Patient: sex M, age 61
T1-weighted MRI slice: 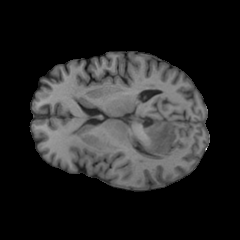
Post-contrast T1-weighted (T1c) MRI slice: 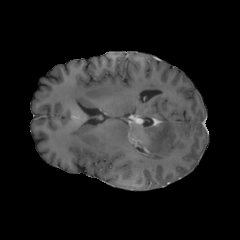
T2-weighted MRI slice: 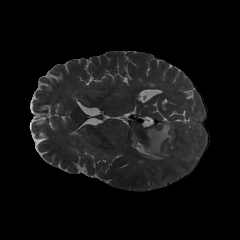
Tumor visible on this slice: yes
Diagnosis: Glioblastoma, IDH-wildtype
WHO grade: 4